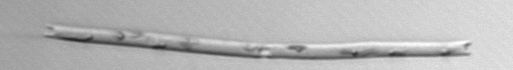
Label: Eucampia_morphytype1